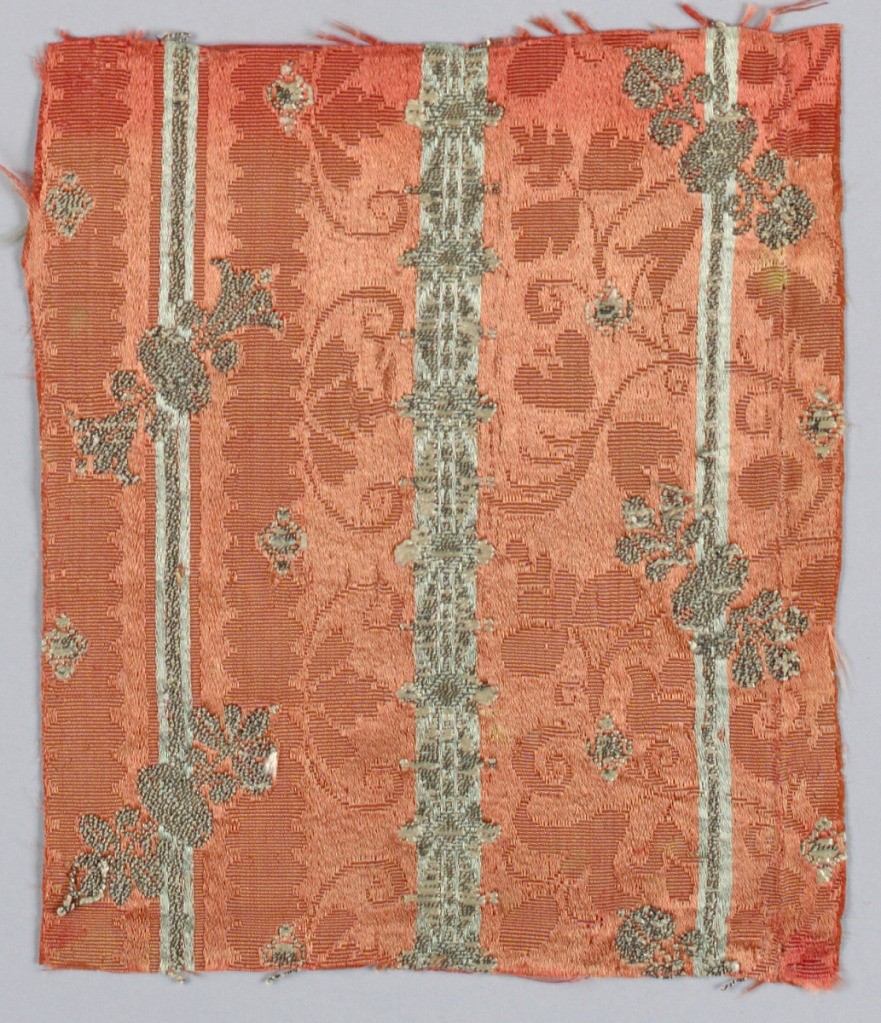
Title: Fragment
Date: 17th century
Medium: silk, metallic thread Technique: compound satin weave with supplementary weft patterning (brocaded)
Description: Orange-red ground with vertical stripes of blue silk and silver metallic thread in a floral pattern.